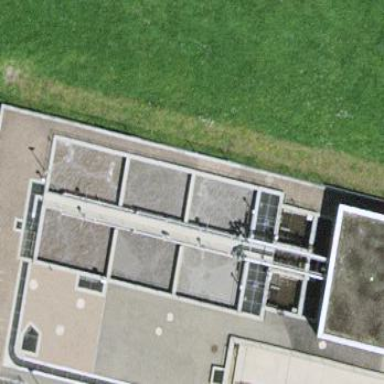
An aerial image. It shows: Image of wastewater.